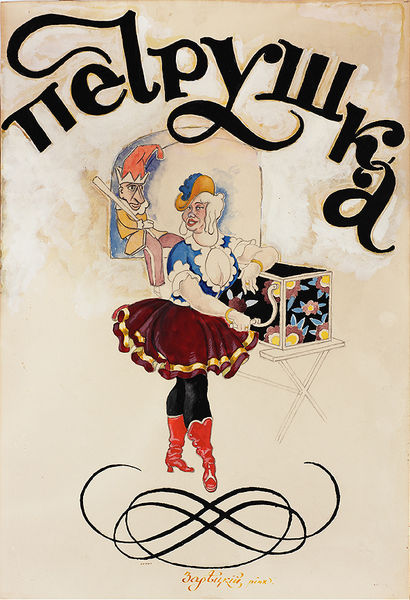
Titel: Petrushka, Frontispiece, Petrushka, Frontispiece
Künstler: Nikolai Vasilevich Zaretskii
Standort: Amherst (Massachusetts, USA)
Institution: Mead Art Museum, Amherst College
Schlagwörter: blue, hat, red, white, window, black, dress, hair, painting, skirt, table, woman, decorative, hand, girl, orange, drawing, paper, band, graphic, hats, boots, french, writing, model, photo, swirl, children, door, music, ink, art, signature, artist, pants, box, legs, breasts, arlequin, cigarette, clown, harlequin, jester, magic, organ, stick, dance, dancer, bat, symbol, poster, punch, russia, russian, text, ring, snake, guache, cleavage, leather, leggings, performer, propaganda, doll, commedia dell'arte, advertisement, lipstick, case, boobs, elf, t, puppet, vellum, cyrillic, jack in the box, circus, dummy, parchment, as, advert, show, parhcment, pop, judy, punch and judy, pinstripe, cyrilic, organ grinder, flyer, artwork, entertainers, red boots, toy, joker, red skirt, grinder, marionette, jester hat, bracelets, music box, russian painting, prouts, jack